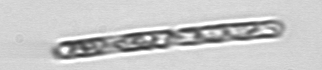
Label: Dactyliosolen_fragilissimus